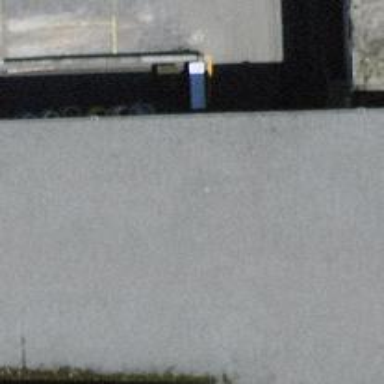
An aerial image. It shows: Industrial building.